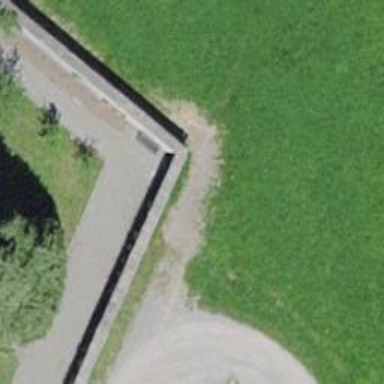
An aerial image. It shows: Wall is shown in the image.